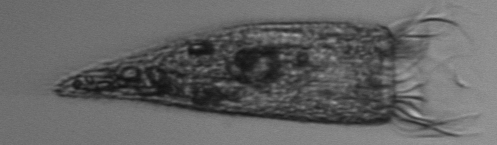
Label: Strombidium_conicum